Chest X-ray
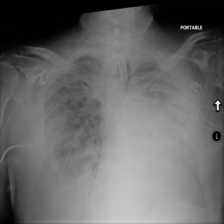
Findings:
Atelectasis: negative
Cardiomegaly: negative
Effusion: negative
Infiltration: negative
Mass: negative
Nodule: negative
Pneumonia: negative
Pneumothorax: negative
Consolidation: negative
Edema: negative
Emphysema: negative
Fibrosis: negative
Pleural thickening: negative
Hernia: negative